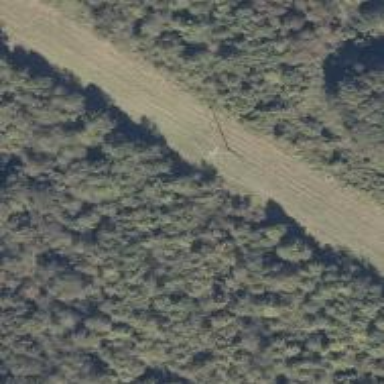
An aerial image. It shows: Power pole.